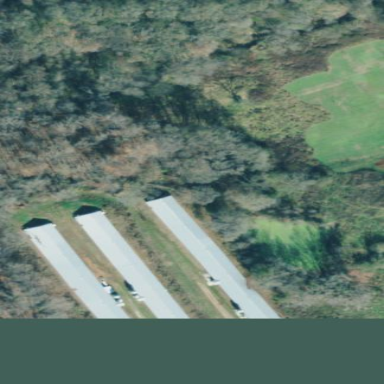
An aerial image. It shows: Poultry house.